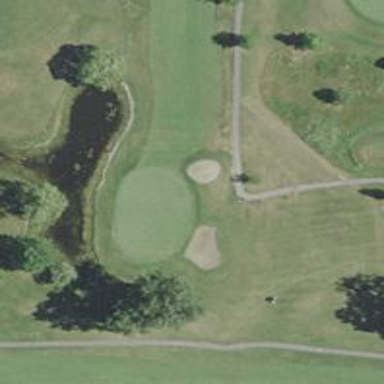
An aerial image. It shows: View of golf hole.